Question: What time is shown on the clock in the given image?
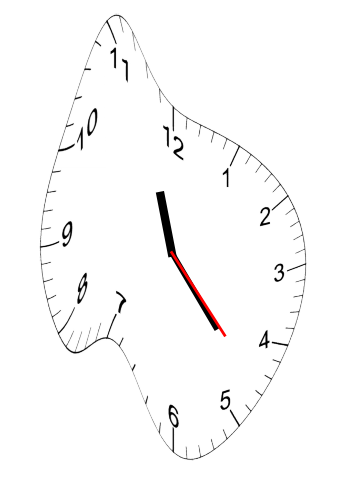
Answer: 11:23:23